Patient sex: M
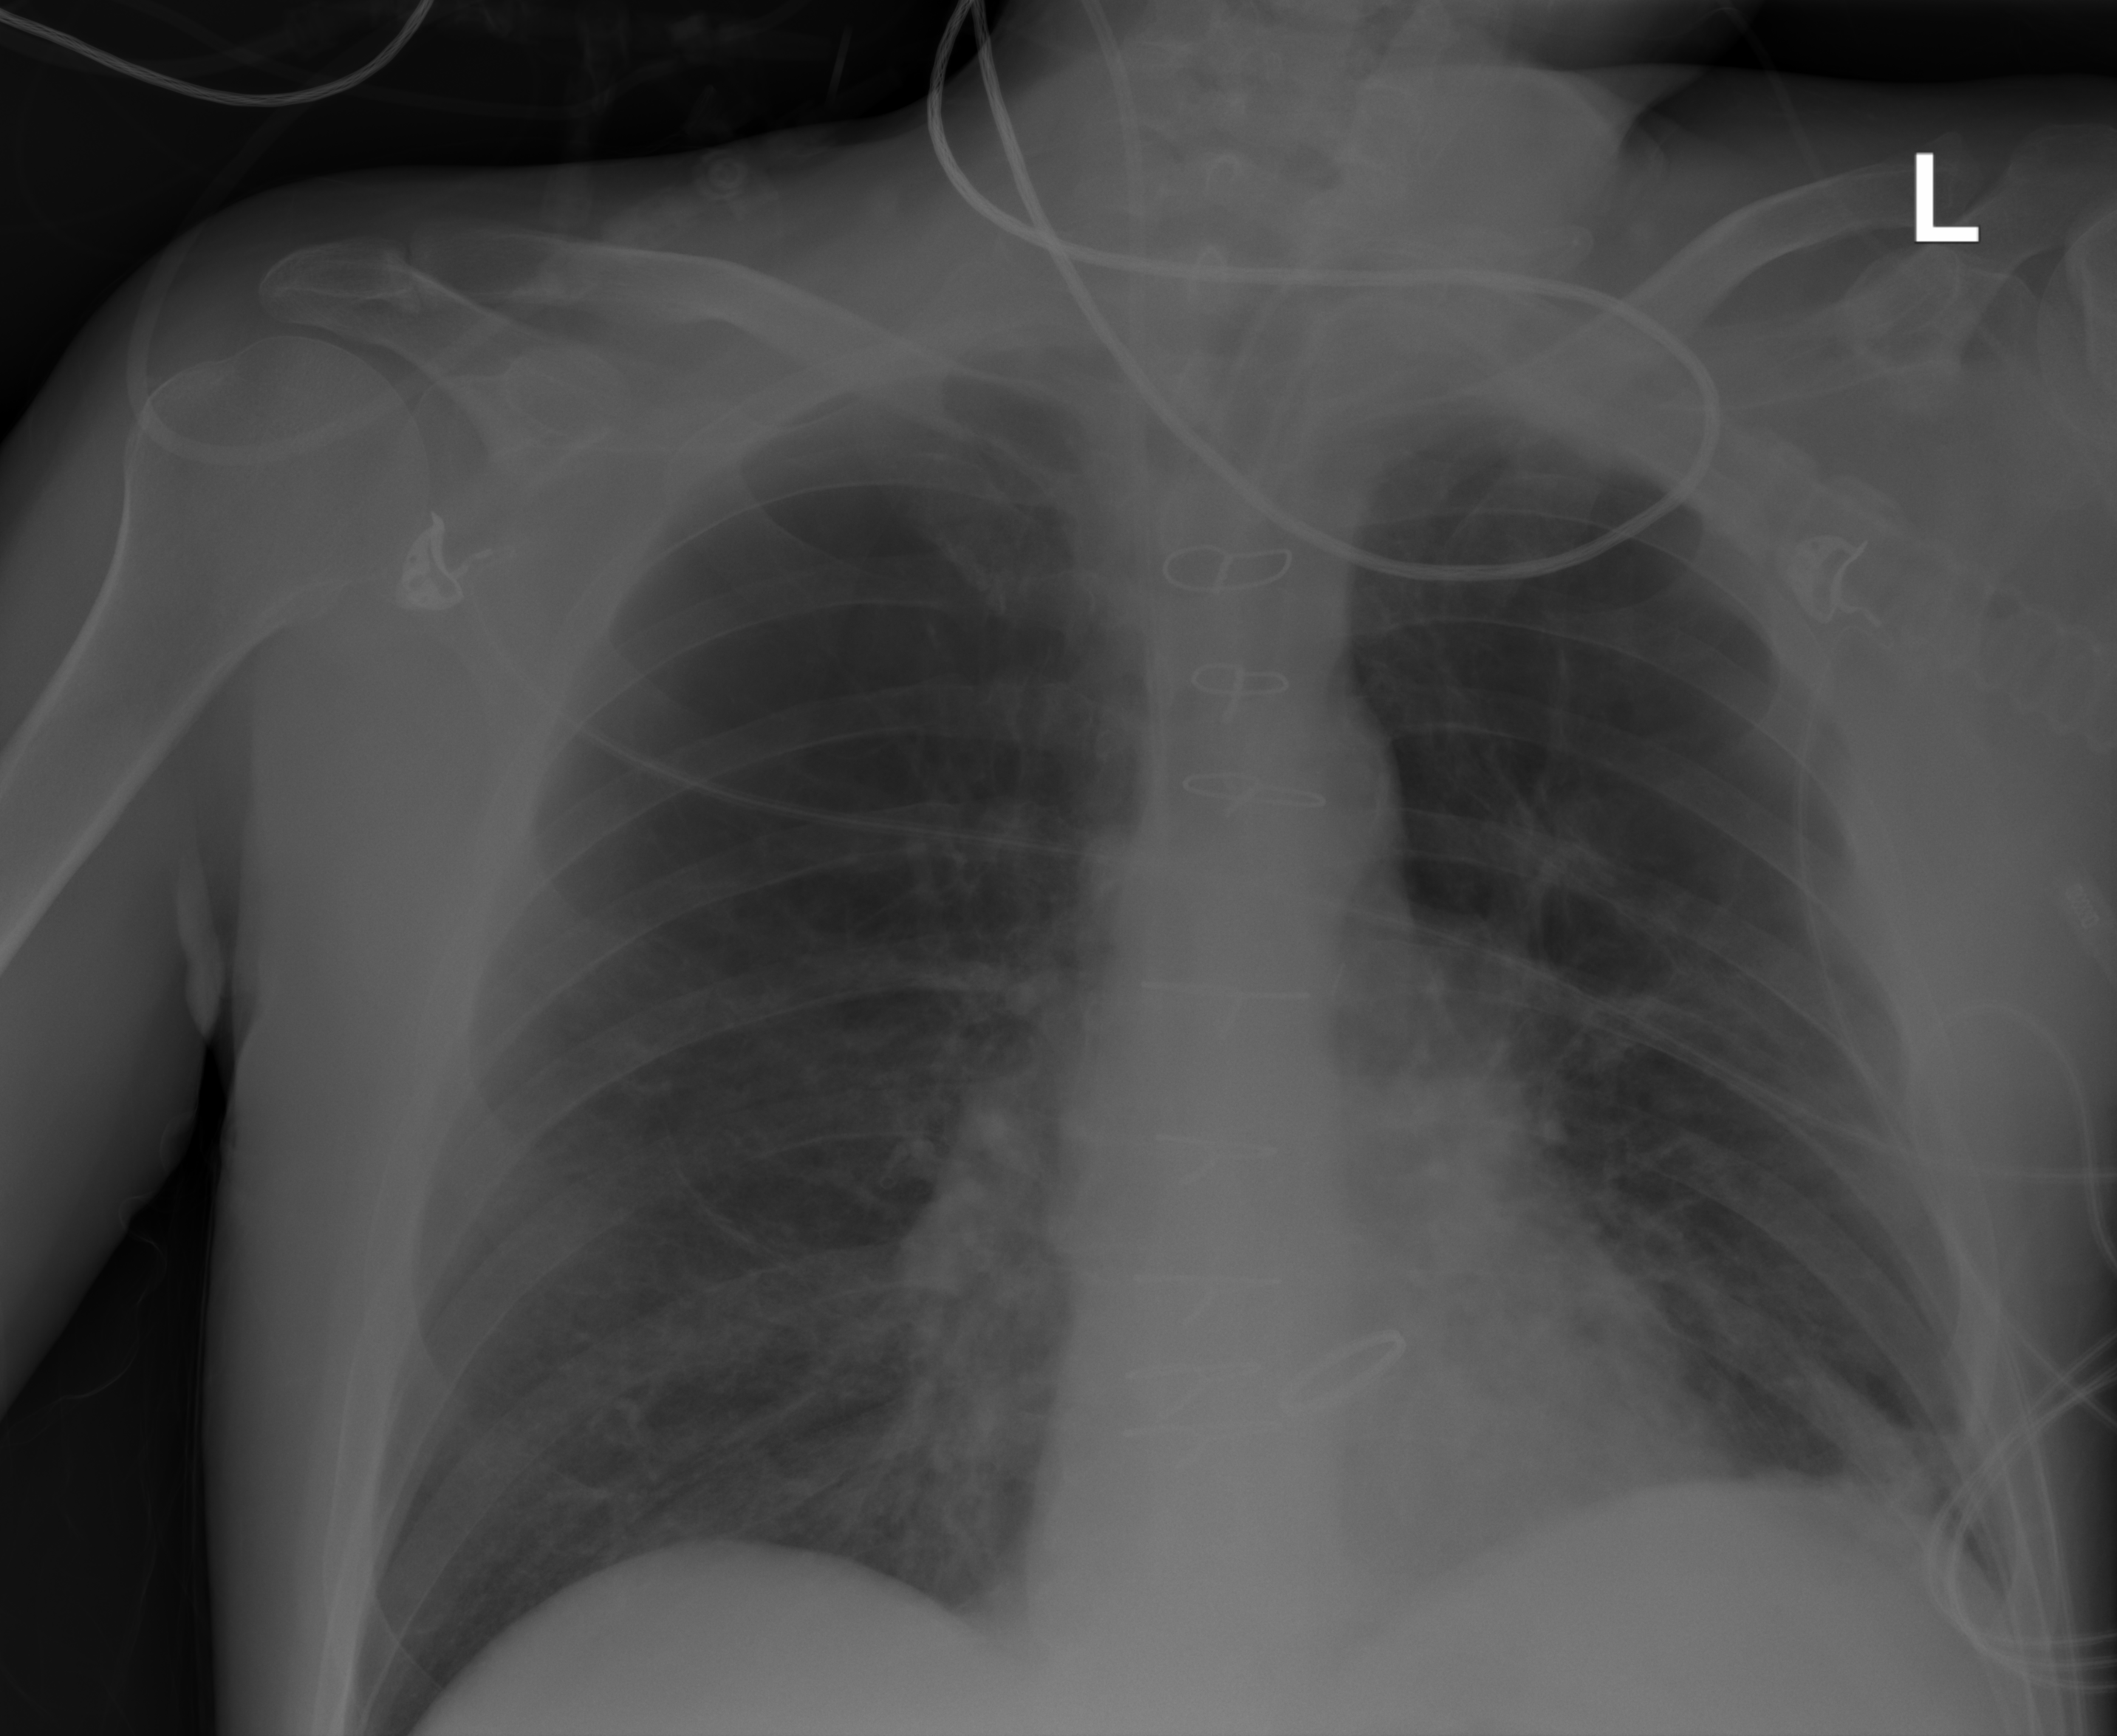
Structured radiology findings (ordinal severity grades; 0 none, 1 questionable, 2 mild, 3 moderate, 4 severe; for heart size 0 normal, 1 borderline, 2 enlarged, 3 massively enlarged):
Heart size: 0
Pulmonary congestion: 0
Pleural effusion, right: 0
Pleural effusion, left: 0
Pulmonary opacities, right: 2
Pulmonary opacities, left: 2
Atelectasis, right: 0
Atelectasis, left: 2